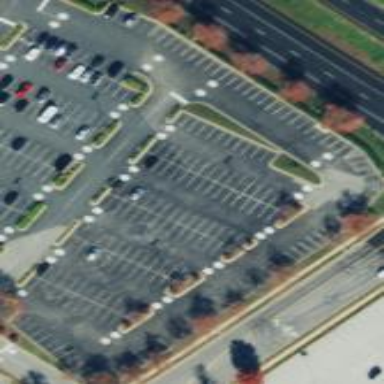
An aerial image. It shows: Street side parking area.